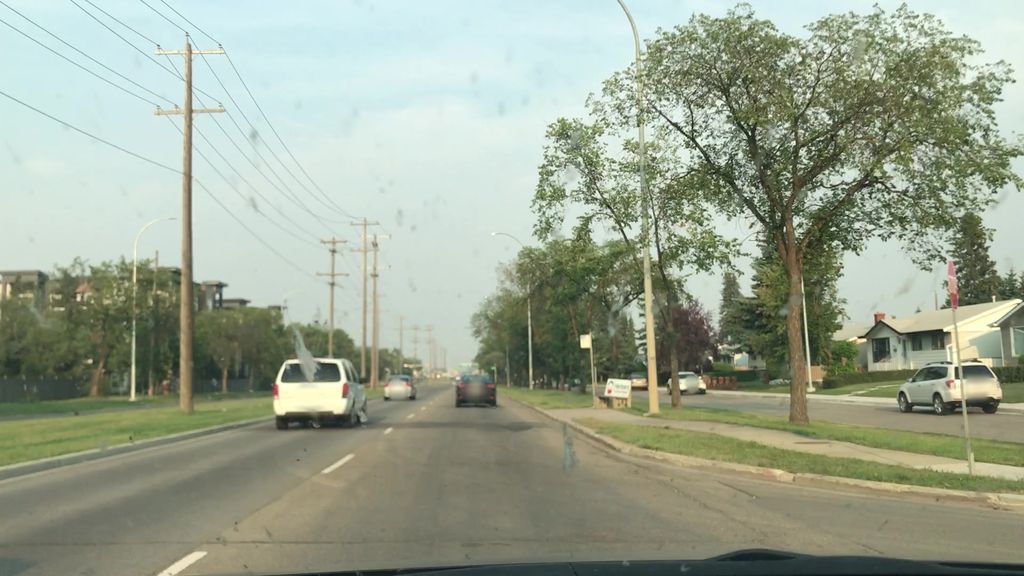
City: edmonton